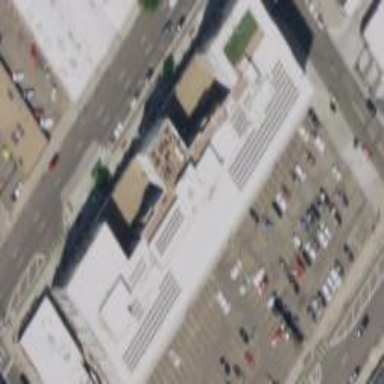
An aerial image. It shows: Part of building.